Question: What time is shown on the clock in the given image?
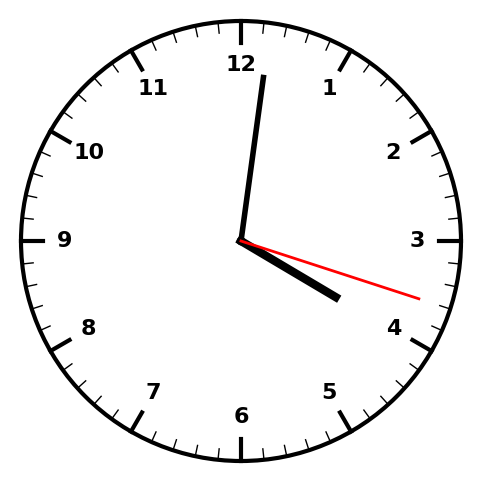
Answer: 04:01:18